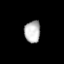
Tissue: lung
Cell type: Epithelial cells
Senescence score: 0.1351
Nuclear area (px): 341
Mean DAPI intensity: 185.232